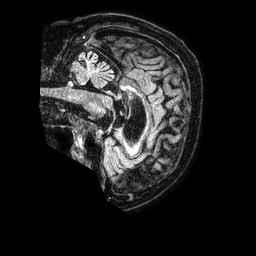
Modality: FLAIR
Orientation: sagittal
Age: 88
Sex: male
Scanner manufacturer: philips
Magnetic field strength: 1.5 T
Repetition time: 4.8 s
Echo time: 0.3 s